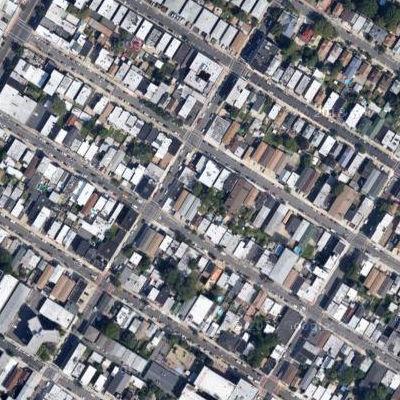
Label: fResident